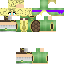
A female human skin with pale skin, wearing blonde long hair dressed in a blue hoodie and brown pants, featuring a closed mouth.